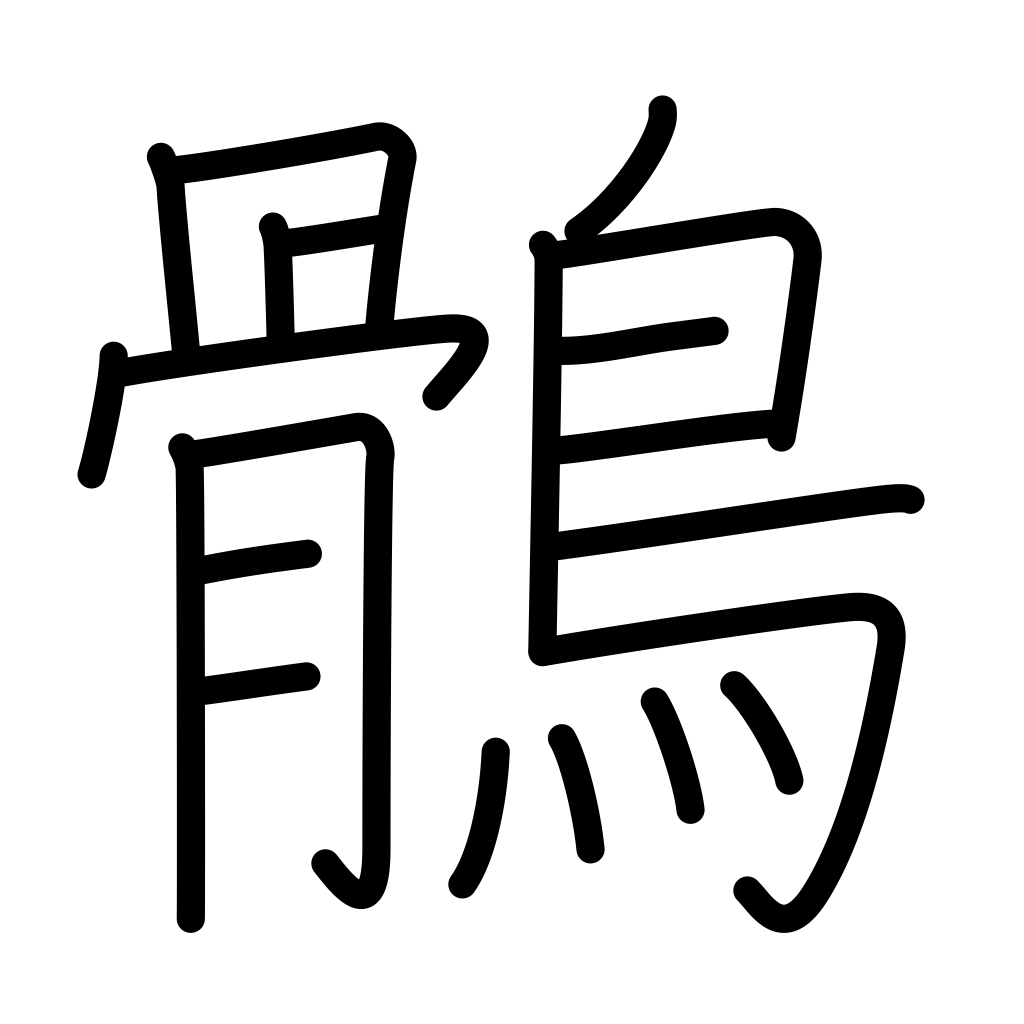
Meaning: falcon, eagle